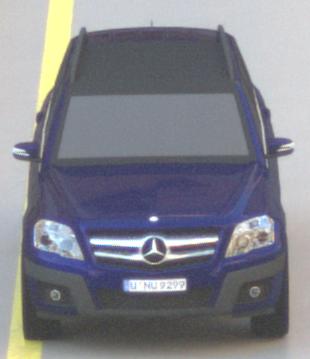
Make: Mercedes-Benz
Model: GLK 280
Detailed model: GLK-Class (204)
Model produced from: 2008/10
Model produced until: 2009/04
Doors: 5
Color: blue
Road condition: wet road
Daytime: morning or afternoon
Contrast: low contrast